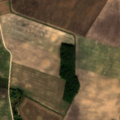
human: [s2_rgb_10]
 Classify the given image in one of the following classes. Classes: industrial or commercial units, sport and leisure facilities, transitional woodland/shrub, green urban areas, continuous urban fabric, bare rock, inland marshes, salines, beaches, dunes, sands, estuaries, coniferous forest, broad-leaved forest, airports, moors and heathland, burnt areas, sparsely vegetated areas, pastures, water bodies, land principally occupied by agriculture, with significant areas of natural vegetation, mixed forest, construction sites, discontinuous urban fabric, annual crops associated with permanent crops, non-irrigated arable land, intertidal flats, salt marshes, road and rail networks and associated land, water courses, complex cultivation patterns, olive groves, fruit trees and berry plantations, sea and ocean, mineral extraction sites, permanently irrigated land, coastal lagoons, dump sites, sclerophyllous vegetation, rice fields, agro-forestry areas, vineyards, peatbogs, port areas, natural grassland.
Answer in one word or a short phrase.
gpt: non-irrigated arable land, complex cultivation patterns, land principally occupied by agriculture, with significant areas of natural vegetation